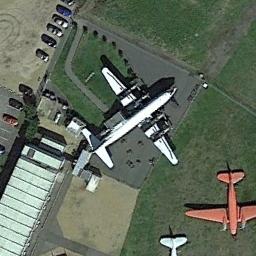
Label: airplane